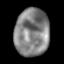
Tissue: lung
Cell type: Epithelial cells
Senescence score: 0.06771
Nuclear area (px): 1615
Mean DAPI intensity: 129.796